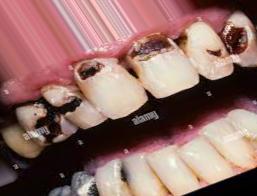
Condition: Caries